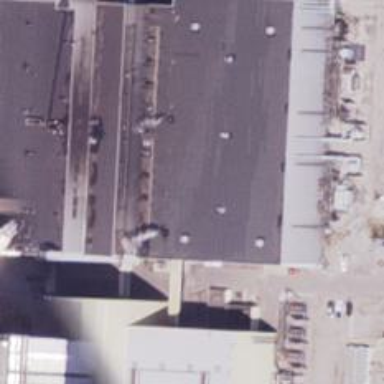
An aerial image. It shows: Steam turbine generator.